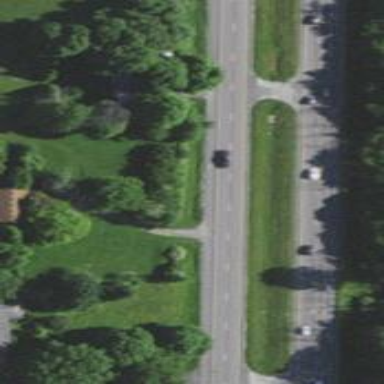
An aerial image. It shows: Motorway junction.